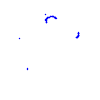
Particle: proton